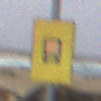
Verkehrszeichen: KennzeichnungspflichtigeFahrzeugeGefaehrlicheGueterOhnePfeilsymbol
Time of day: Midday
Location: Outdoor (Nature)
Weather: PartlyCloudy
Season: NotSpecified
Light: Natural